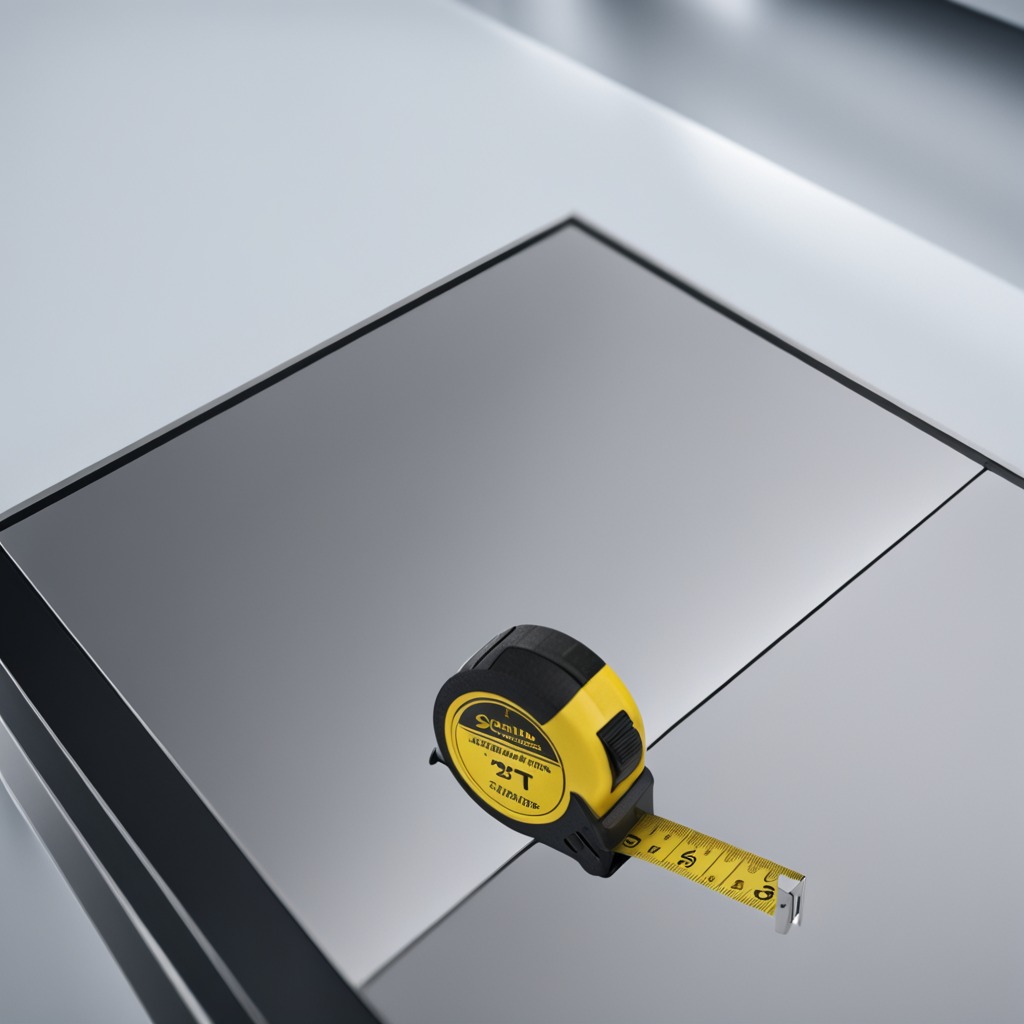
A measuring tape lies on the stainless steel table in a high-end prototyping lab.